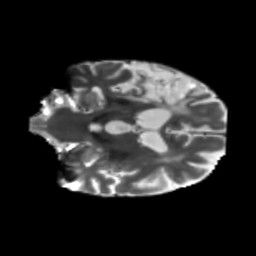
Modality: T2w
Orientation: coronal
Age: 58
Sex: male
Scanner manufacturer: siemens
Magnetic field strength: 3 T
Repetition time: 5.25 s
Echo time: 0.08 s